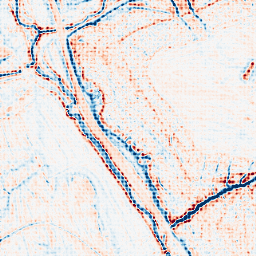
Category: multiscale
Decomposition family: dog_multiscale
Decomposition parameters: sigma_ratio: 1.4
n_scales: 4
base_sigma: 0.5
Upsampling method: sinc_blackman
Upsampling parameters: scale: 4
kernel_size: 4
Upsampling scale: 4